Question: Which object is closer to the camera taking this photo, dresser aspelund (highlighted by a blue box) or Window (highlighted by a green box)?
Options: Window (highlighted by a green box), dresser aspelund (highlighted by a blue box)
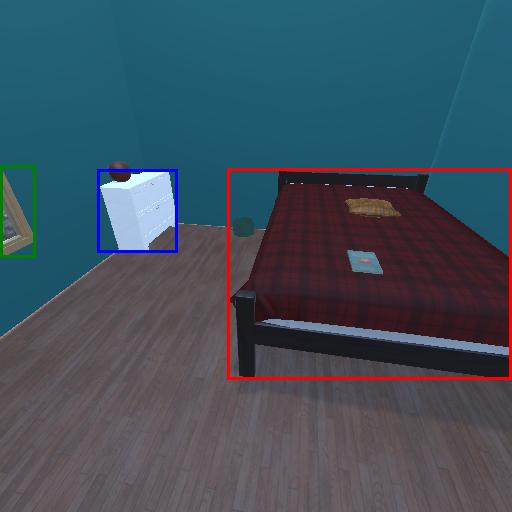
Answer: Window (highlighted by a green box)